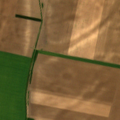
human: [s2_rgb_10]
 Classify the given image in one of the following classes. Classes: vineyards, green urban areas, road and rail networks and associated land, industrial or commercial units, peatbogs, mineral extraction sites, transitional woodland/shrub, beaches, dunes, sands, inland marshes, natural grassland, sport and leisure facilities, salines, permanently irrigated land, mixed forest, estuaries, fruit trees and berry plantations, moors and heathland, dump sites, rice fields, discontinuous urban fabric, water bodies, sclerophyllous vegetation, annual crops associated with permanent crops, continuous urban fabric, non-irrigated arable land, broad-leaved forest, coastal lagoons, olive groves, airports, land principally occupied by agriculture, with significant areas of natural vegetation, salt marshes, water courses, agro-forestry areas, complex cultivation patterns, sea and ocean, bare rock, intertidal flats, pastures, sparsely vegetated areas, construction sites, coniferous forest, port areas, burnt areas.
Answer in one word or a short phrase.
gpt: non-irrigated arable land